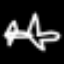
Label: airplane